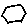
Label: hexagon